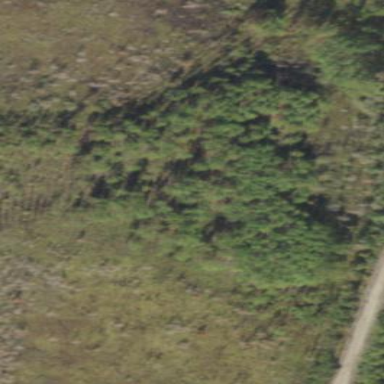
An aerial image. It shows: Forest area dominated by needle-leaved trees.